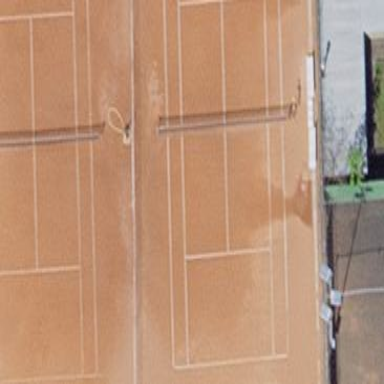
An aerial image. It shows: Tennis court in leisure pitch.